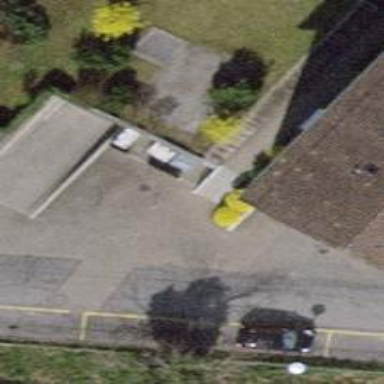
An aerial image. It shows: Set of concrete steps.